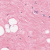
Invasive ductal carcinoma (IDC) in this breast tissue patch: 0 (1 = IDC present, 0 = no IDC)